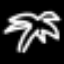
Label: palm tree